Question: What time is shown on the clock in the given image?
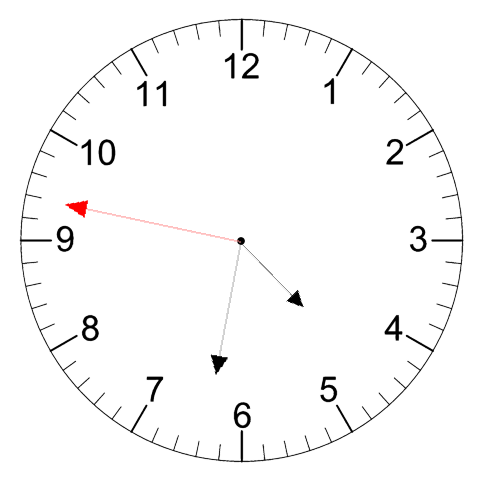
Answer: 04:31:47